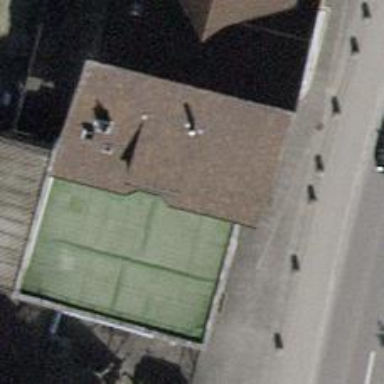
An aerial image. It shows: Restaurant.